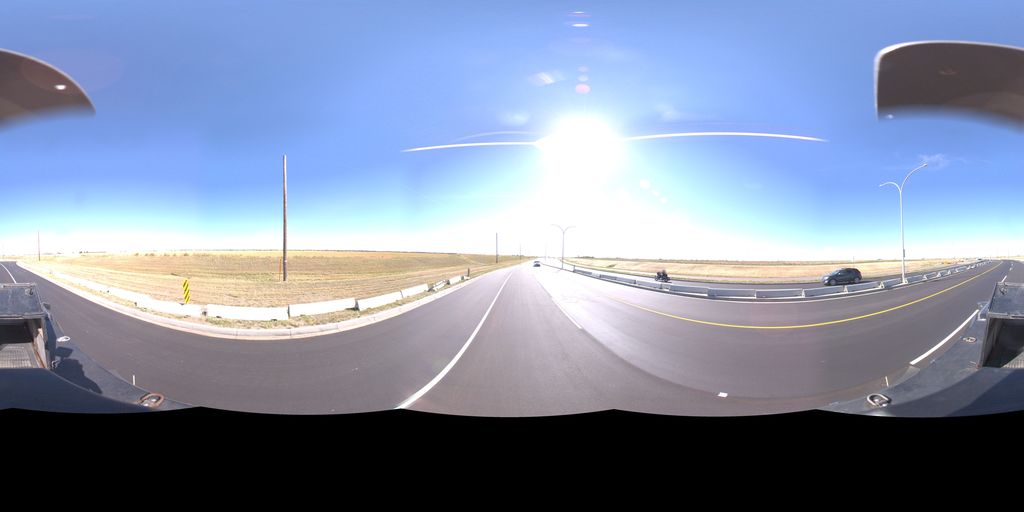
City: saskatoon